Question: I have just encountered a very weird problem where a build of my app, for distribution through Google Play's beta channel, was refusing to deploy to any devices. Some investigation and some help from Google revealed that the problem was this, when drilling down to the APK detail in the Google Play console:

What could have caused that? This is how the dependency was specified in my 'build.gradle':
'''
compile 'org.apache.directory.studio:org.apache.commons.io:2.4'
'''
and the APK was built like this:
'''
gradle clean
gradle assembleMarketRelease
'''
where 'market' is one of the product flavors. The app installs and runs just fine when side-loaded.
I worked around the issue by removing that dependency, and reimplementing the missing functionality myself, and now the app is being deployed as expected. But I would like to understand the underlying problem. Did I specify the dependency incorrectly? Did I build incorrectly?
: <URL>
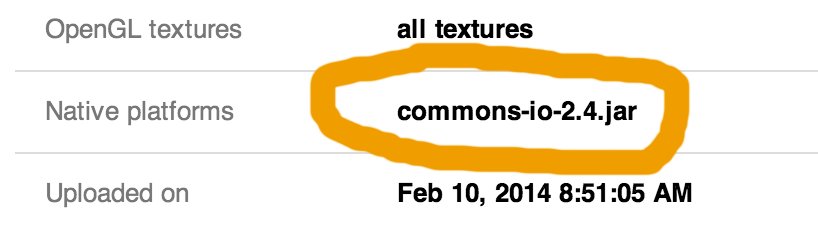
Answer: EDIT: The answer by Pang is actually correct <URL>. I will keep this answer as it did resolve a similar problem.
I was facing the same issue today. I uploaded my apk, and the console told me the apk had a Native platform 'joda-convert-1.5.jar'. Surprisingly I was not using that jar anywhere directly. After researching I found out that the jar was being used by another library I was using. And it was in the 'lib' folder of that jar. Since I had the source code of that library, I recompiled that library by placing that 'joda-convert-1.5.jar' in the 'libs' folder. And cleaned and recompiled my app. Everything was fixed.
It seems that anything in a 'lib' folder is seen as a Native Library, and hence the developer console shows it like that. Make sure the libraries are in the 'libs' folder.
Hope this helps.